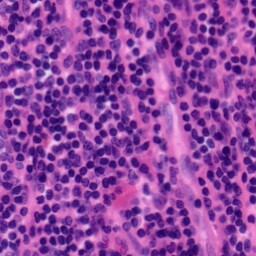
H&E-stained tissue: Tonsil